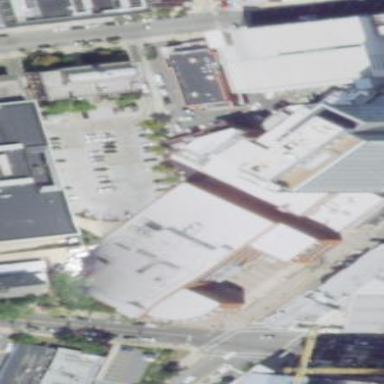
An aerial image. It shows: Theater building.